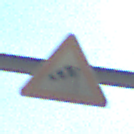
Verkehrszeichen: SeitenwindVonRechts
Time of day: MorningAfternoon
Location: Outdoor (Nature)
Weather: PartlyCloudy
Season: NotSpecified
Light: Natural